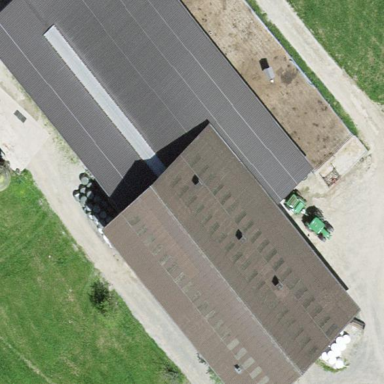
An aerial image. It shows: Farm building.